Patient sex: M
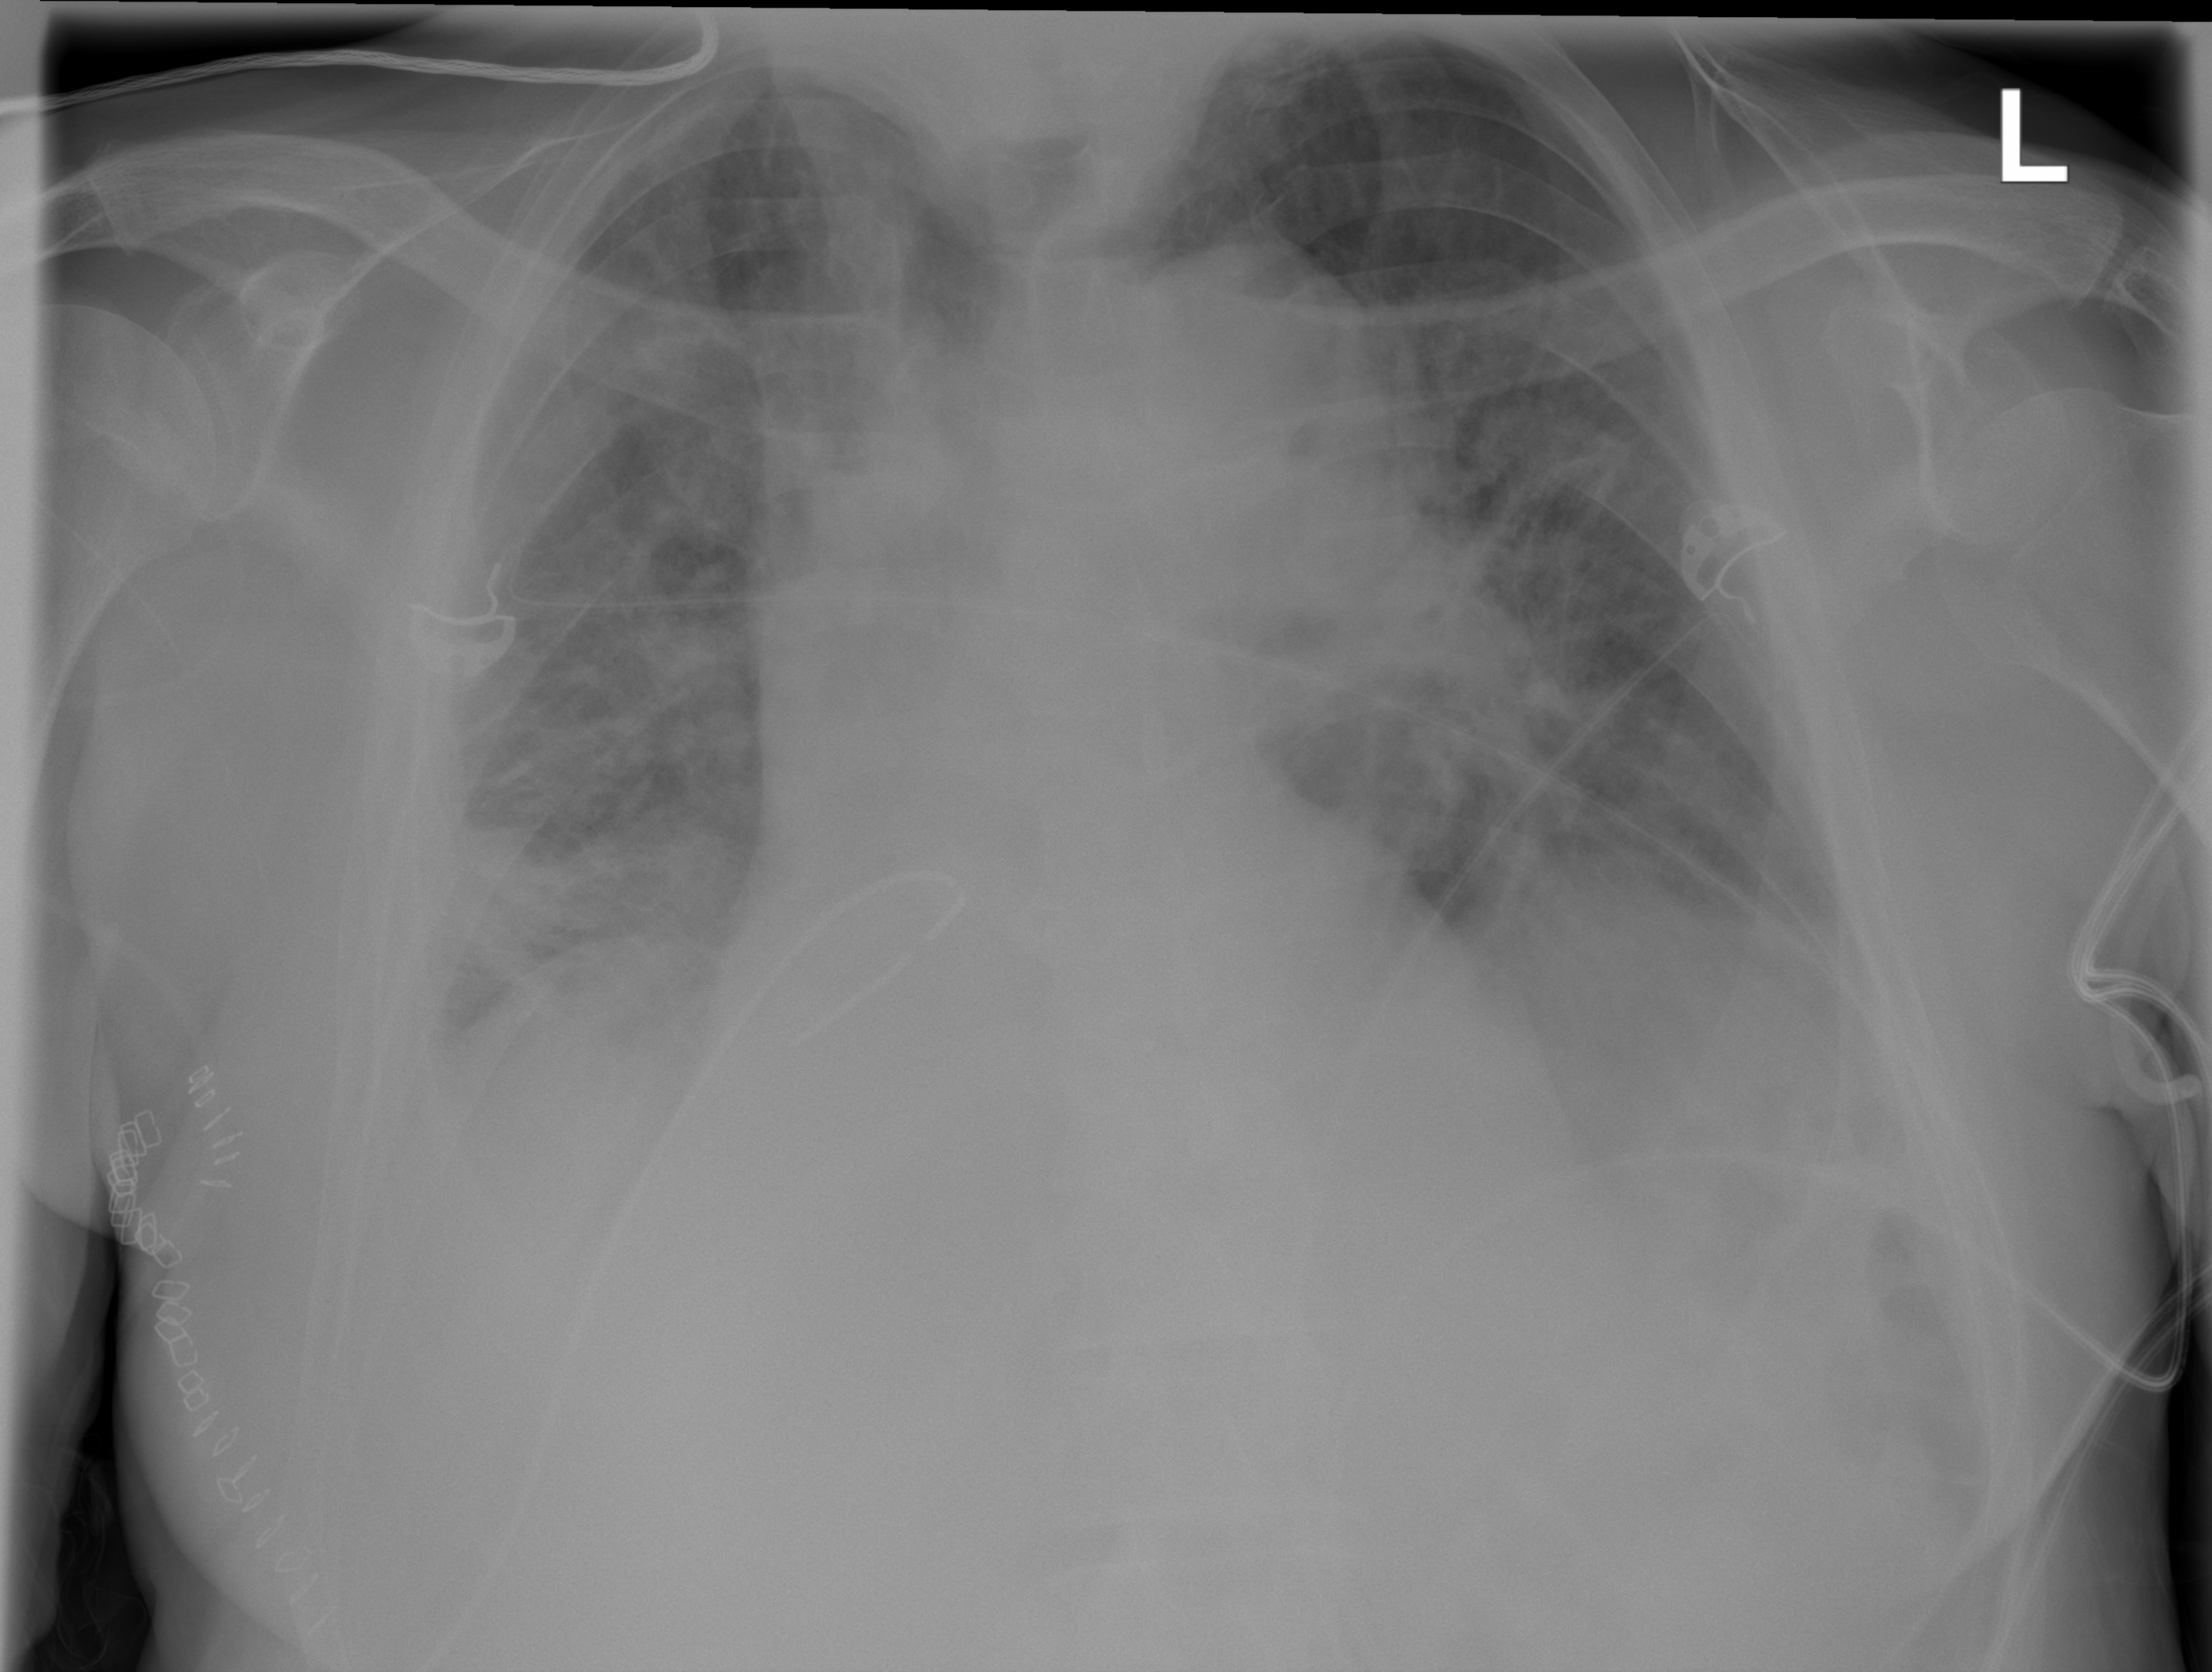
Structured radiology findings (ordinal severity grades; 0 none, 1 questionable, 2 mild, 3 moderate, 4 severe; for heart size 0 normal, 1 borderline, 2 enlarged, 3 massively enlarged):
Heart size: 2
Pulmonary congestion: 2
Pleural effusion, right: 3
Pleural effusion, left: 2
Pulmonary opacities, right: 2
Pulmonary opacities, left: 2
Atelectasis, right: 3
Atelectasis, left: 2